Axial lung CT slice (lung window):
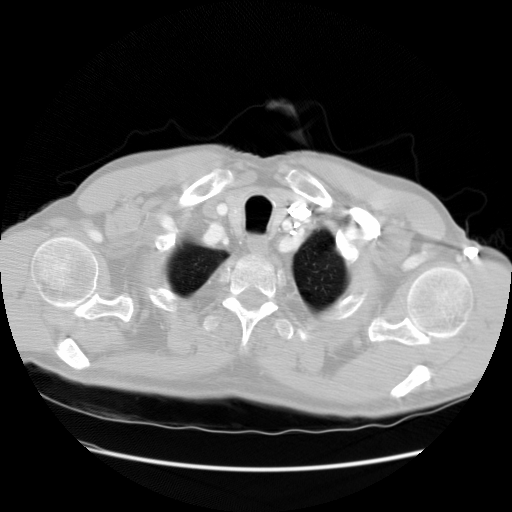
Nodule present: no